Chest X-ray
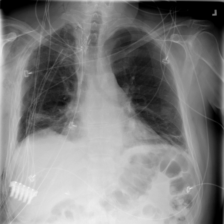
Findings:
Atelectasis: negative
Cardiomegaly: negative
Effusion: negative
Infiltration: negative
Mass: negative
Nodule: negative
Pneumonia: negative
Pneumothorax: negative
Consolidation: negative
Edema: negative
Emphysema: negative
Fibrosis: negative
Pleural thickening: negative
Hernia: negative